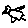
Label: bird